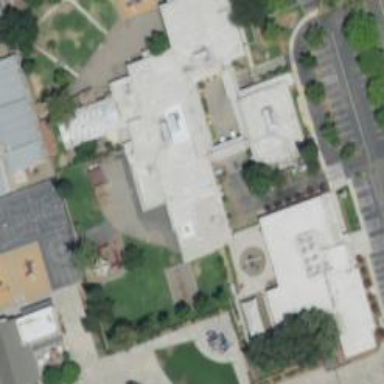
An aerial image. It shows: School.